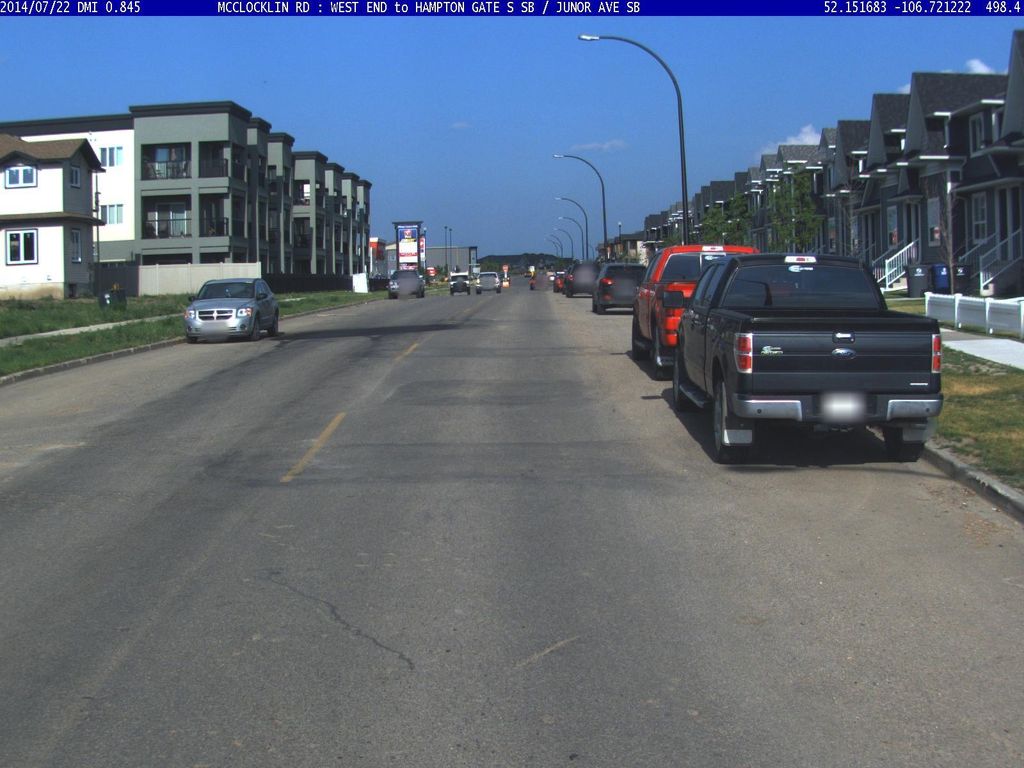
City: saskatoon